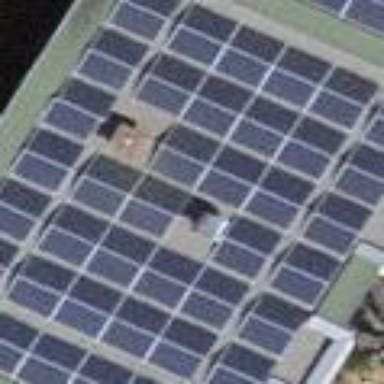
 consisting of solar photovoltaic panels."